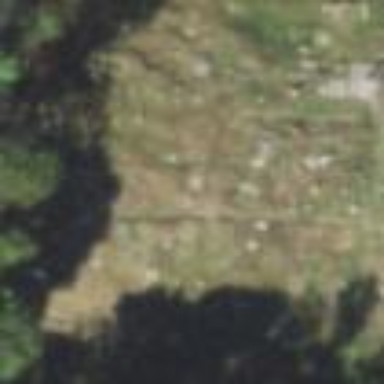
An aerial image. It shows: Cemetery.